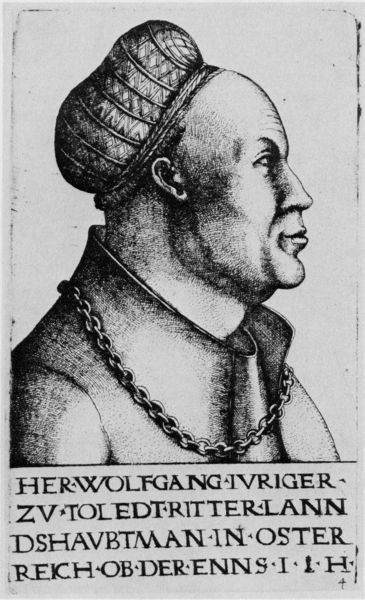
Titel: Bildnis des Wolfgang Juriger
Künstler: Hieronymus Hopfer
Institution: (Seriendruck)
Schlagwörter: kopf, mann, schatten, frisur, hut, licht, mund, nase, ohr, profil, schmuck, schwarz, stirn, weiss, zeichnung, haube, bart, hemd, jacke, mütze, augen, falten, kragen, mensch, bildnis, hals, portrait, porträt, gewand, mantel, augenbrauen, kinn, ohren, kopfbedeckung, lächeln, schrift, kette, grafik, graphik, kahl, inschrift, glatze, seitenansicht, deutsch, wange, halskette, name, buch, kohle, druck, druckgraphik, stich, kupfer, seite, text, bleistift, stehkragen, ritter, österreich, schläfe, doppelkinn, kupferstich, kräftig, schmucklos, bartlos, hauptmann, glatzkopf, kopfhaube, enns, wolfgang, profilbildnis, profilporträt, oster, kettenglieder, 1550, kinn#, herr wolfgang, landeshauptmann, kettengleider, herwolfgang, wolfagang